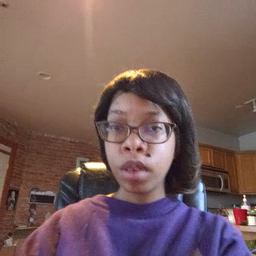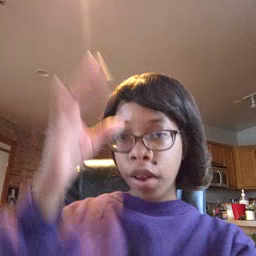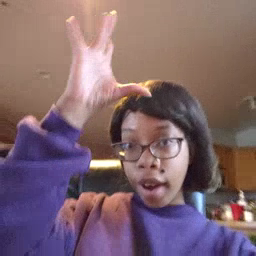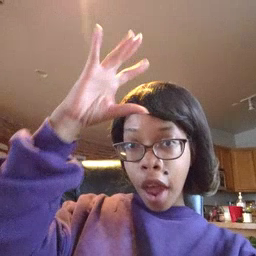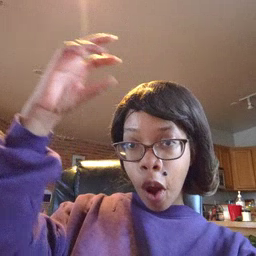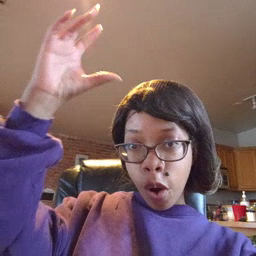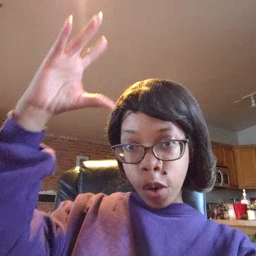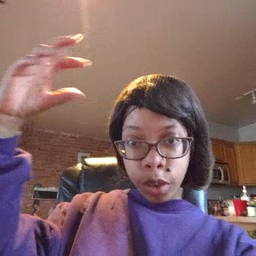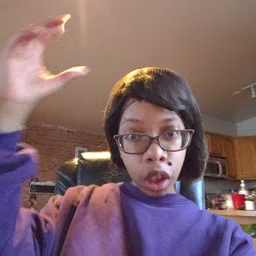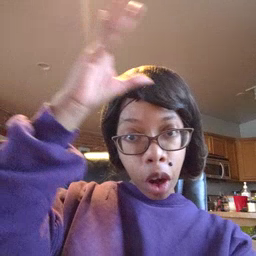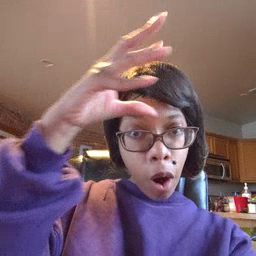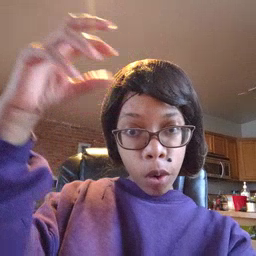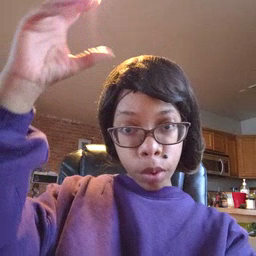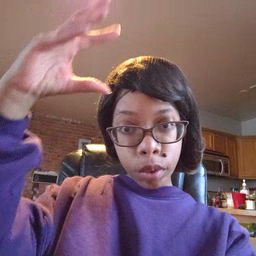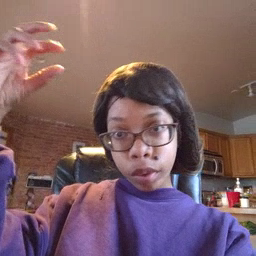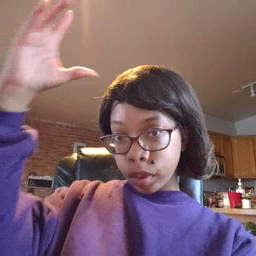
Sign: cloud